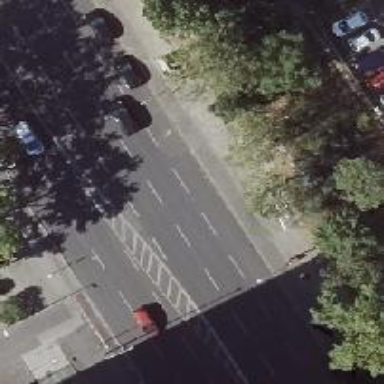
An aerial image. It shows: Secondary road with asphalt surface and cycle track. The road has separate sidewalks on both sides. There are parallel parking lanes on the left side.